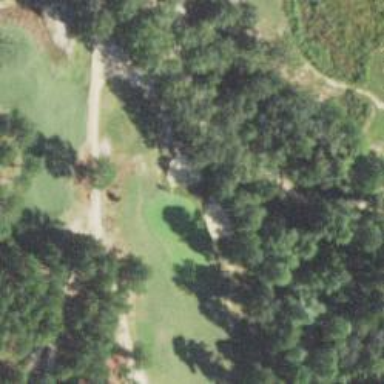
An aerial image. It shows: Golf hole.